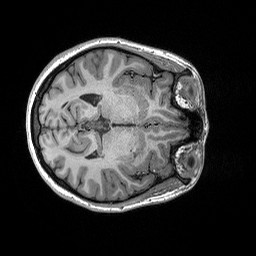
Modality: T1w
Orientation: axial
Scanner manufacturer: siemens
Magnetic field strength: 3 T
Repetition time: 2.3 s
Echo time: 0.00298 s